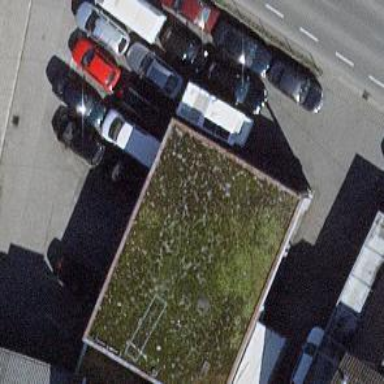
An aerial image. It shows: Car repair shop.